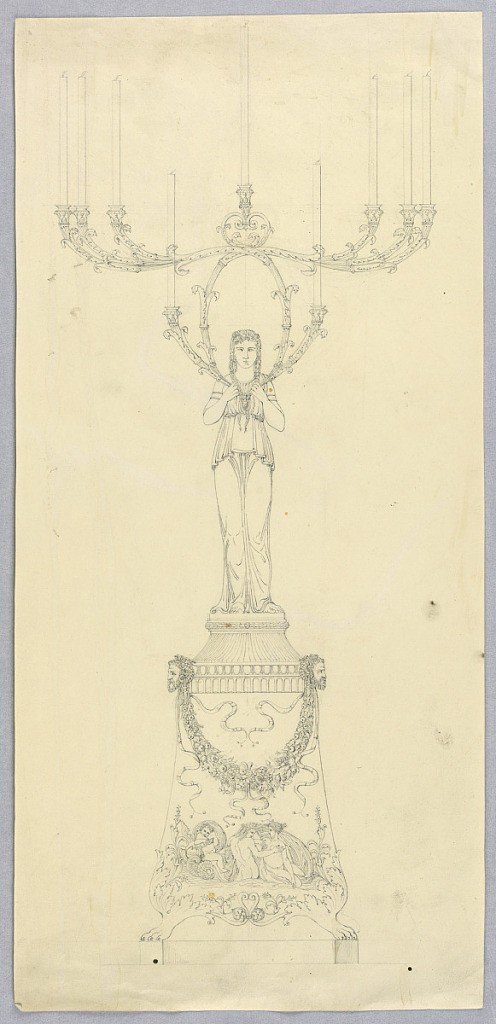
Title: Design for a Candlestick
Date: early 19th century
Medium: Graphite on paper
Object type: Drawing
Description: Vertical rectangle. The front of the candlestick base is decorated with a couple of sea deities and a child in a shell carriage. Above, a festoon supported by satyr masks in front of an entablature. The shaft is formed by a girl, standing upon a base and supporting two branches. Either has below a branch ending in one socket. The main branches cross each other and divide then into three branches, each with a socket that supports a candle. A heart form is on top of the crossing point, supporting one socket. Burning candles are in the sockets.